Question:
I want to remove the extra space between these two elements. I tried but couldn't do it.
Is this a problem of margin collapsing?
How can this be solved? How can I remove that extra space?
'''
body {
width: 250px;
height: 100px;
background: #F2F2F2;
}
#output {
font-family: roboto light;
color: #A4C639;
font-size: 30px;
}
#grade {
font-size: 25px;
color: black;
}
#max {
color: black;
}
#percentage {
background: #A4C639;
color: #FFFFFF;
padding: 15px;
border-radius: 15px;
}
'''
'''
<div id="output">
<i>
<span id="grade">Your grade :</span>
<span id="total">524</span>
<span id="max">/725</span>
<center><h1><span id="percentage">72.28%</span></h1></center>
</i>
</div>
'''
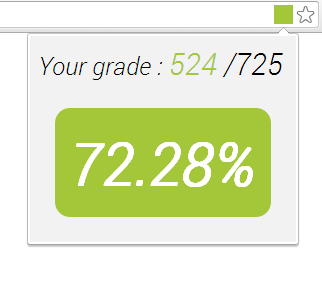
Answer: It looks as if you have the wrong title - your 'h1' is what is causing the space between the text and the percentage box. To remove try this:
'''
#output h1 {margin-top:0; padding-top:0;}
'''
If it actually the spans you are talking about then you need to remove any white space that is between them - See the other answers for this